Question: Is there any SDK or frameworks to realise 'Pull To Refresh' feature in Windows Store App?

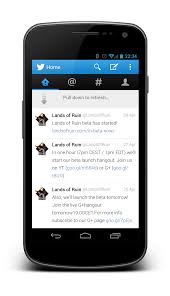
Answer: You need to customize on your own. There's no 3rd party UI control till now available for WinRT. This might help you.
<URL>